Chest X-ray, PA view. Patient: 58 years old, sex M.
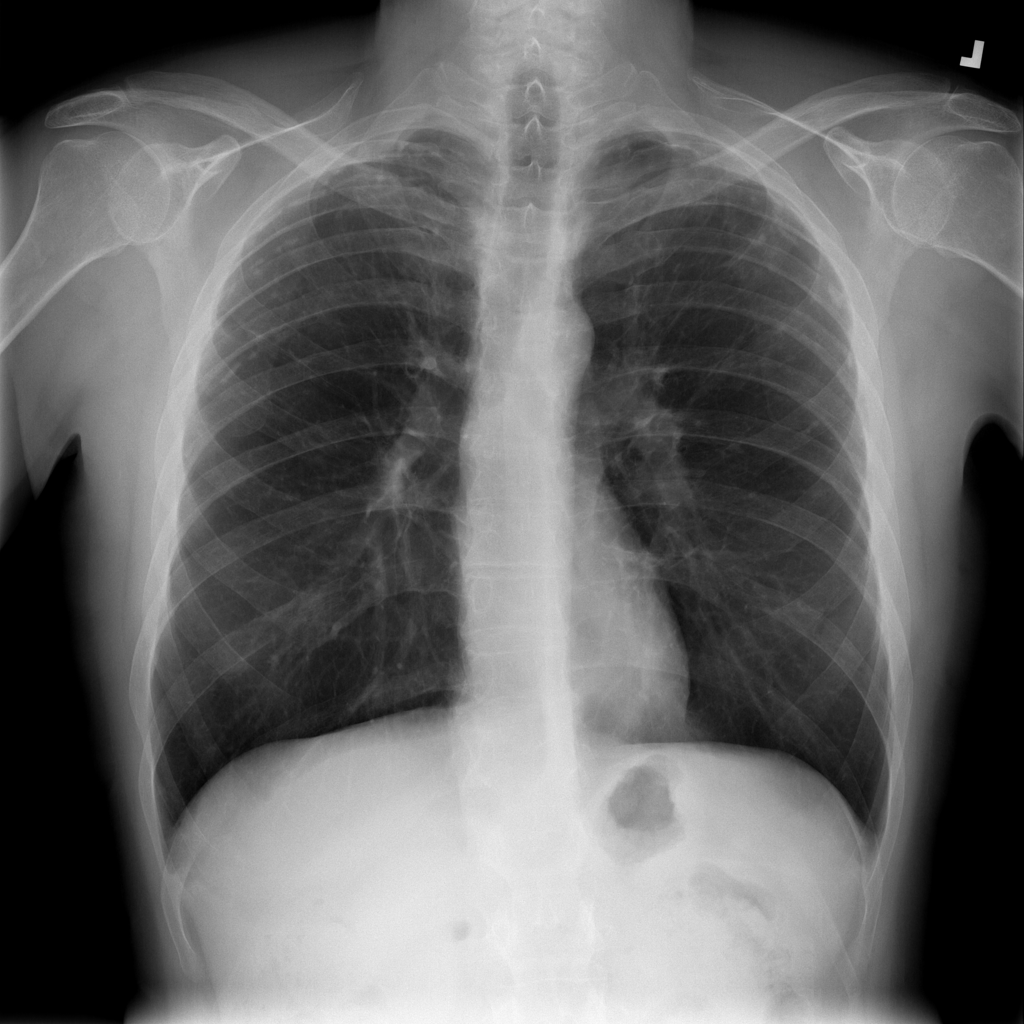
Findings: No Finding